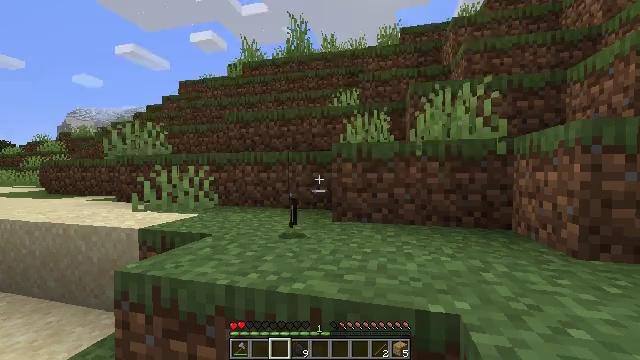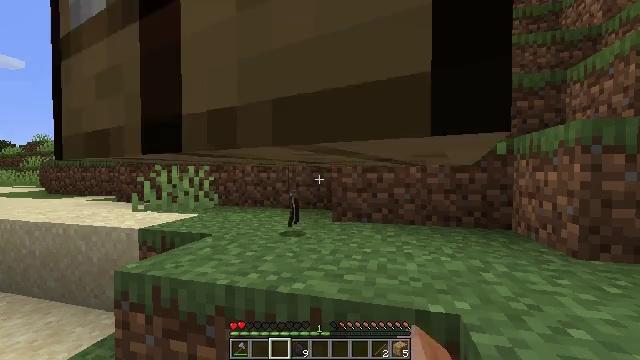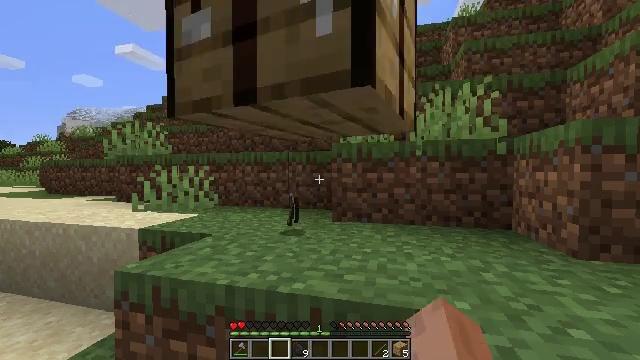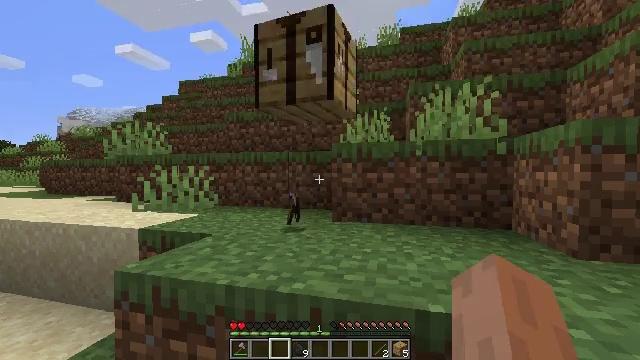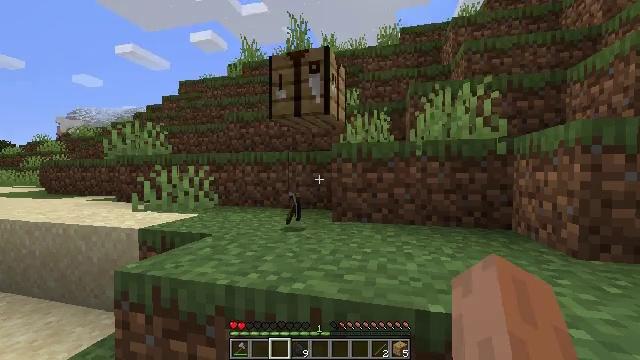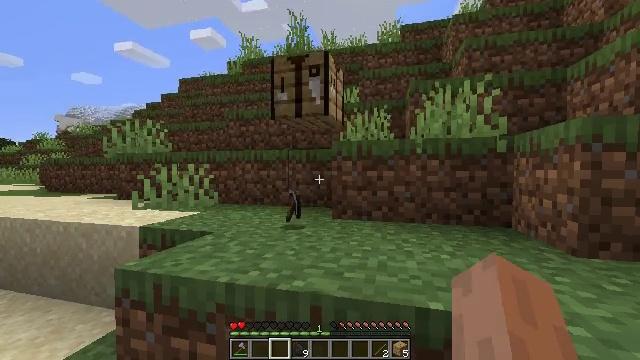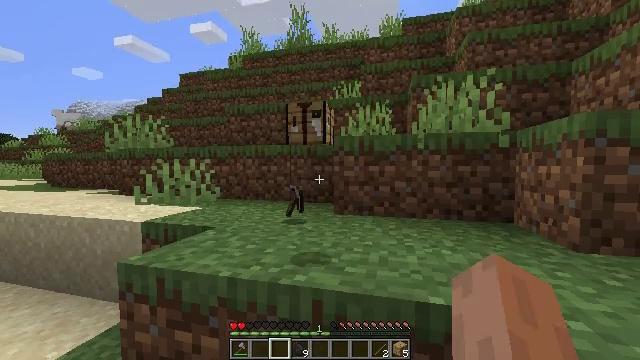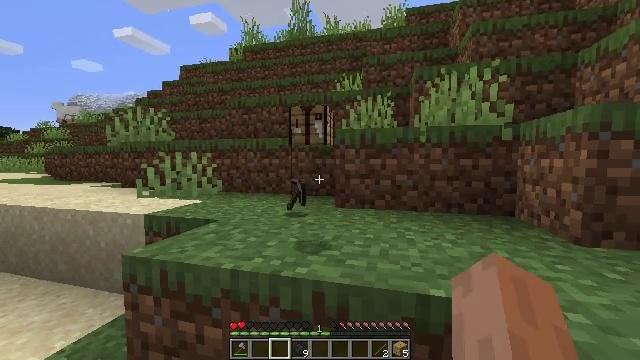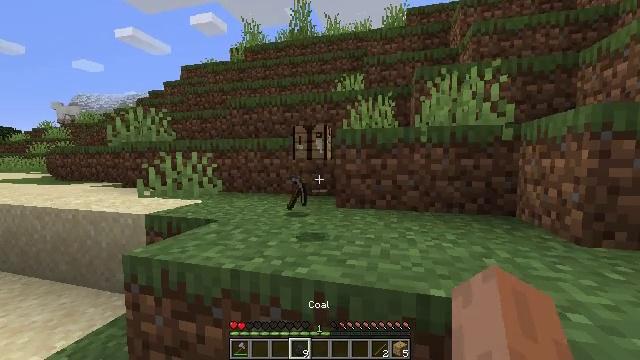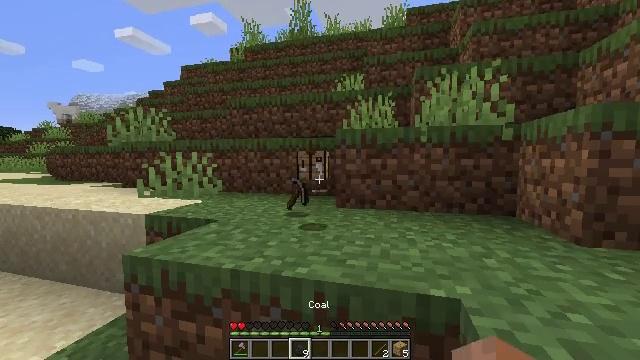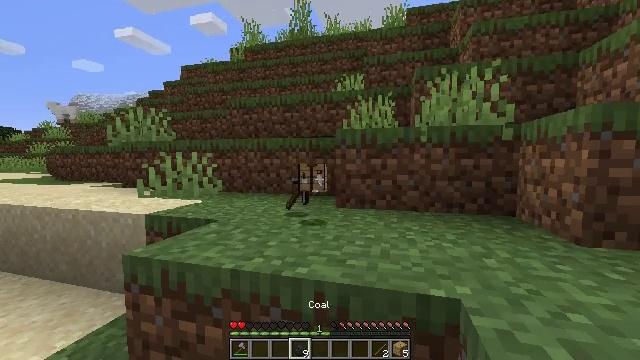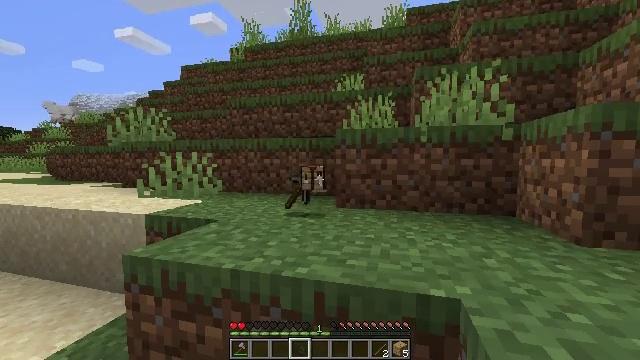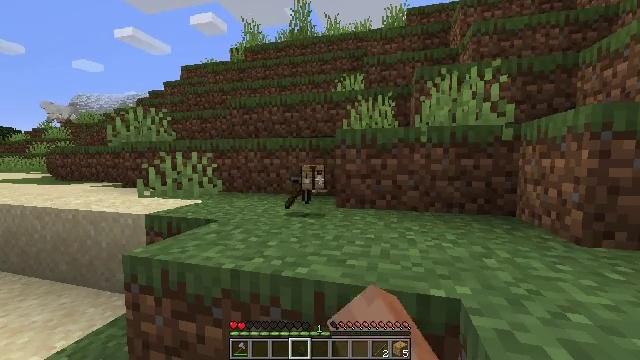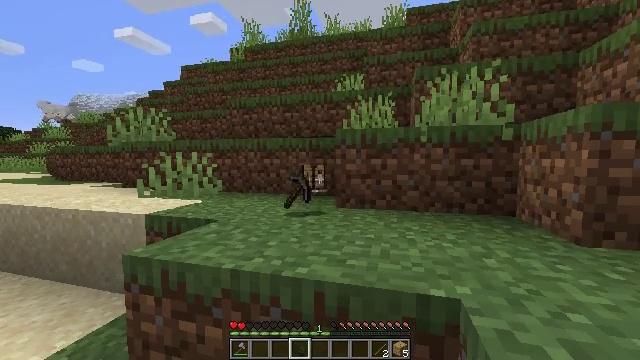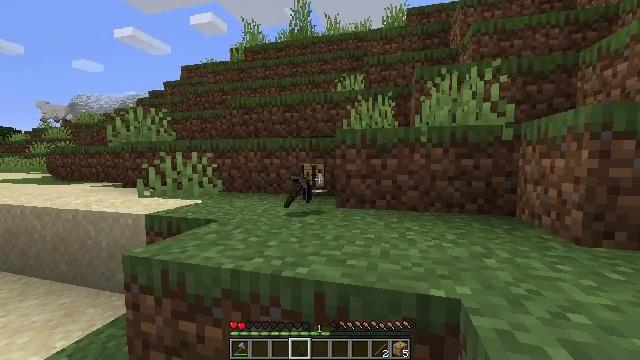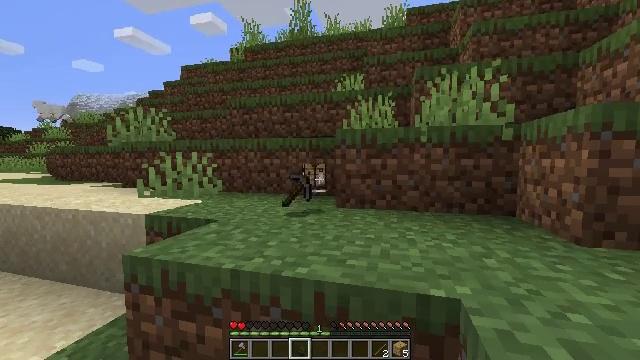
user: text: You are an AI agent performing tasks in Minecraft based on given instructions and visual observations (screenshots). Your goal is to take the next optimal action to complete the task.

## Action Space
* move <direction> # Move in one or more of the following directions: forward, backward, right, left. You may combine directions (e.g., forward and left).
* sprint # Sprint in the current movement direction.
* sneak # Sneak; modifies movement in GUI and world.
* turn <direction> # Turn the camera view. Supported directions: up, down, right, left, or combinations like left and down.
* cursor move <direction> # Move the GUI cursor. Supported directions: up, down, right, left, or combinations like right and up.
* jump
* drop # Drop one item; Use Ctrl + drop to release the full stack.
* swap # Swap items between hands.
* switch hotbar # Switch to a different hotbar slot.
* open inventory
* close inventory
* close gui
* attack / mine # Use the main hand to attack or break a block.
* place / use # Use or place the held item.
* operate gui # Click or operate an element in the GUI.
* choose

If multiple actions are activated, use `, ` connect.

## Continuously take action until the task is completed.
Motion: motion action
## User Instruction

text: Remove a coal from the inventory.
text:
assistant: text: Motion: sprint
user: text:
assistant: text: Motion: sprint
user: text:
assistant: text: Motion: sprint
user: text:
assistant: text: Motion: sprint
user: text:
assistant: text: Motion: sprint
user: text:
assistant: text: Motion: sprint, turn down
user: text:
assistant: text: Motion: sprint, turn down
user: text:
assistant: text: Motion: sprint
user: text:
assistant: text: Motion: sprint
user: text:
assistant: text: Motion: sprint
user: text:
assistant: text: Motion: sprint, drop
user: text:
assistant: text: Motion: sprint, drop
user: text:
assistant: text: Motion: sprint, drop
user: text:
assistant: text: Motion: sprint
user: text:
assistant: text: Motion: sprint
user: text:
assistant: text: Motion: sprint